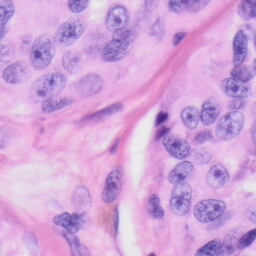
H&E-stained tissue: Skin